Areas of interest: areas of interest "Tennis Court"
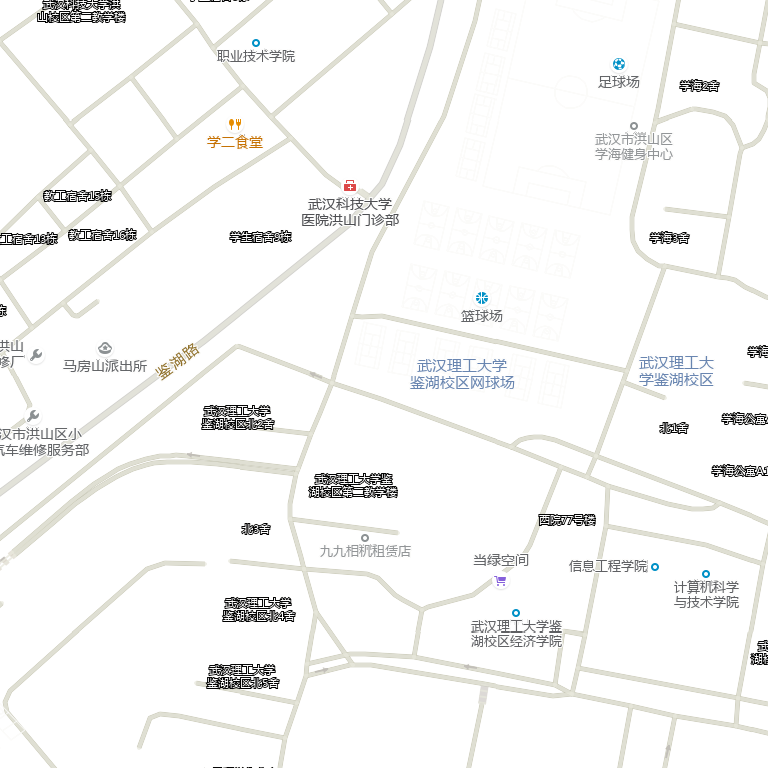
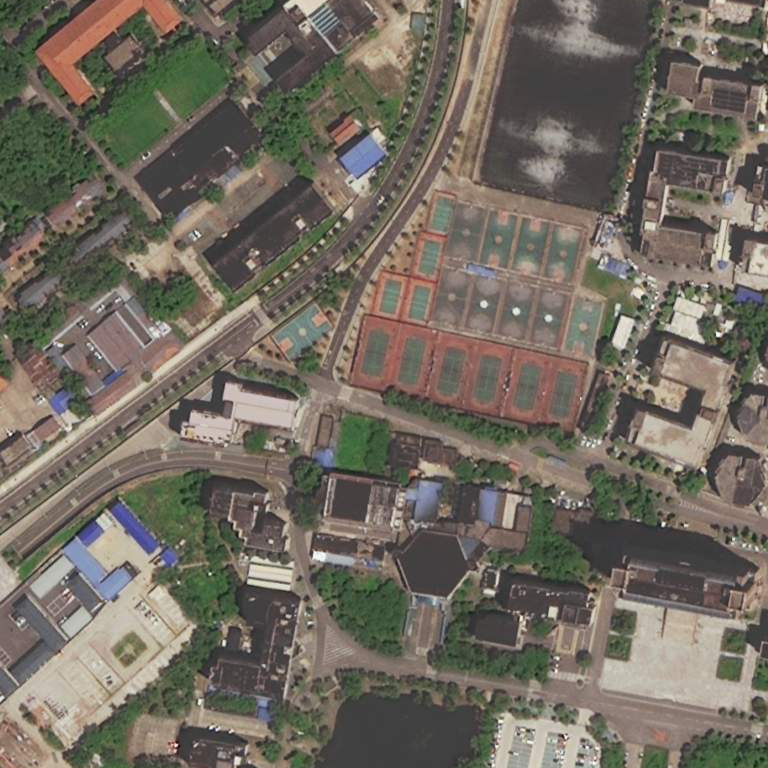